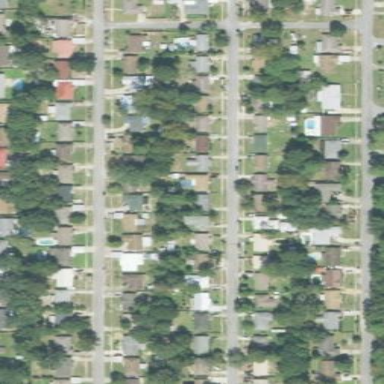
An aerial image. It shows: Residential area consisting of single-family homes.